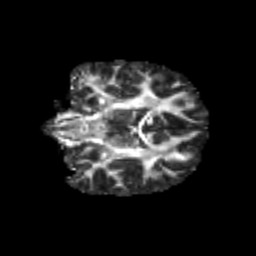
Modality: FA
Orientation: coronal
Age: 13
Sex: female
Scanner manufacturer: siemens
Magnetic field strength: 3 T
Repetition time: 3.8 s
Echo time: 0.07 s